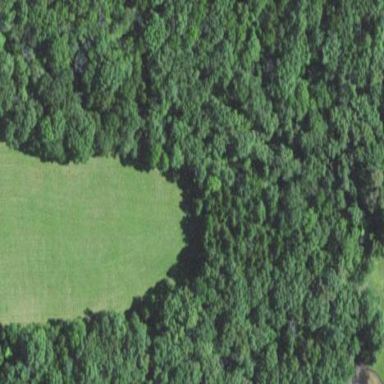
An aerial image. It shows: Deciduous broadleaved woodland.